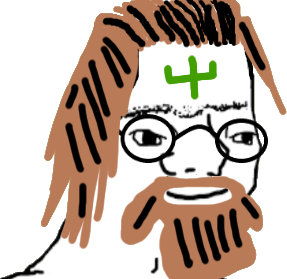
Label: 5_Zoomer